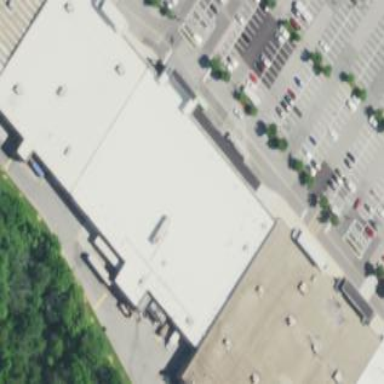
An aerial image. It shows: Supermarket building.